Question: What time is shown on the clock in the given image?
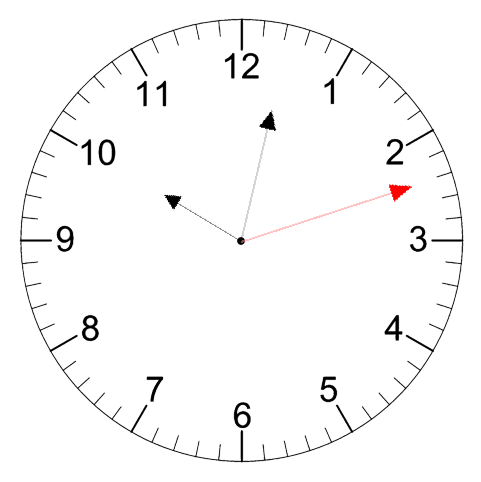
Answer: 10:02:12